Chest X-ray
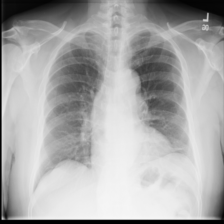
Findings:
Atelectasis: negative
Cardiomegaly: negative
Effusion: negative
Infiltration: negative
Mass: negative
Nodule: negative
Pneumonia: negative
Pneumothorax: negative
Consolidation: negative
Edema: negative
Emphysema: negative
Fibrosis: negative
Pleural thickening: negative
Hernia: negative